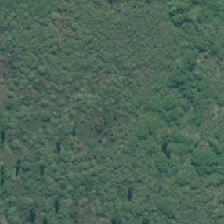
Land cover: deciduous_hardwood